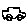
Label: car